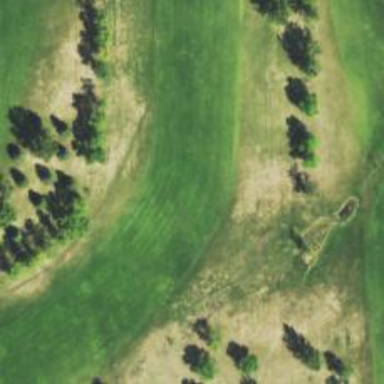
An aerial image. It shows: View of golf hole.